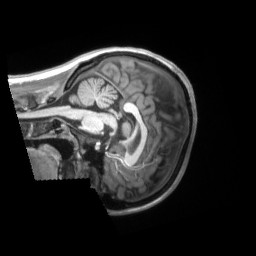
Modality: T1w
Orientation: sagittal
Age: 19
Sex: female
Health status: ill
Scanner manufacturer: siemens
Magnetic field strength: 3 T
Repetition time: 2.2 s
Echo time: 0.00157 s